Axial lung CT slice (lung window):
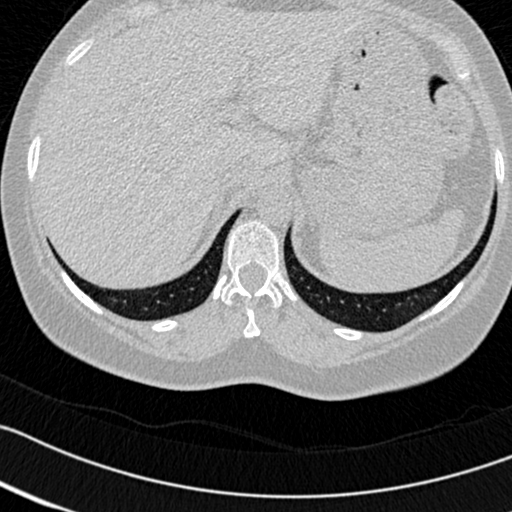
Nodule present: no